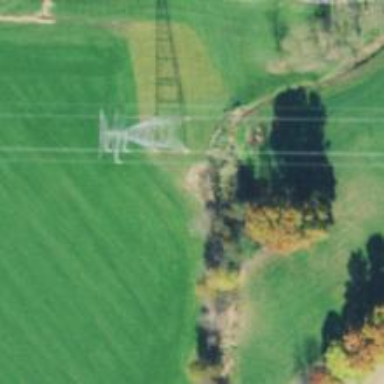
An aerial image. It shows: Lattice structure tower.